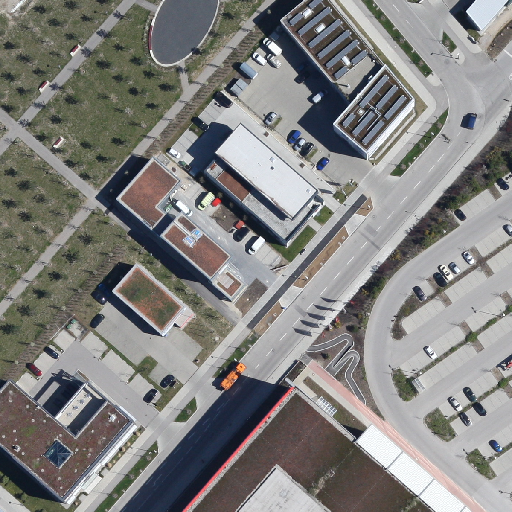
Referring expression: impervious surface